Interaction volume radius: 5 \u00c5
Interaction volume height: 10 \u00c5
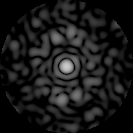
Disorder parameter: 0.791